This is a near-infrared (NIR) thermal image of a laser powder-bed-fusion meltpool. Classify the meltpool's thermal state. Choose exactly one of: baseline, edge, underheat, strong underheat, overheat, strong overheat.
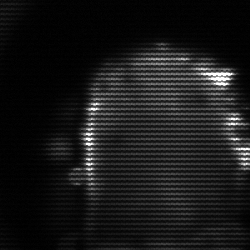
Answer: baseline